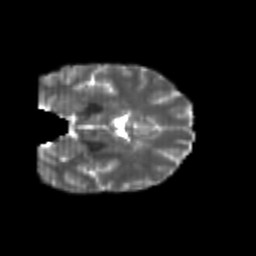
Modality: T2w
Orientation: coronal
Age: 22
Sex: female
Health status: healthy
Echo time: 0.074 s